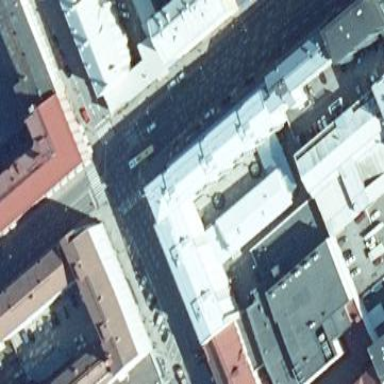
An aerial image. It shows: Apartments building with RosyBrown colored roof.